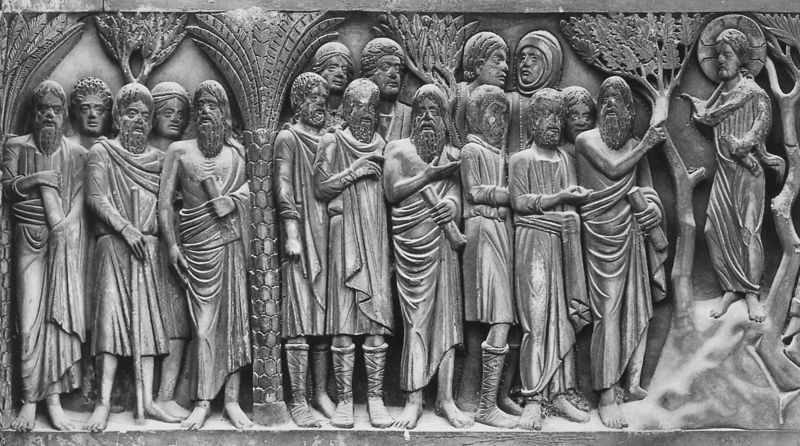
Titel: Ostportal, Baptisterium, Pisa
Standort: Pisa, Baptisterium (EU - I - Toskana)
Schlagwörter: baum, blätter, gruppe, hand, bäume, menschen, geste, kleid, männer, säulen, bart, gesichter, stehen, stein, gewand, mantel, gewänder, personen, frontal, garten, skulptur, relief, fels, palme, barfuss, stiefel, heiligenschein, sarg, christus, jesus, romanik, predigt, palmen, eiche, jünger, christi, schriftrollen, apostel, passion, judas, releif, letzte, relife, bergpredigt, mö, palmem